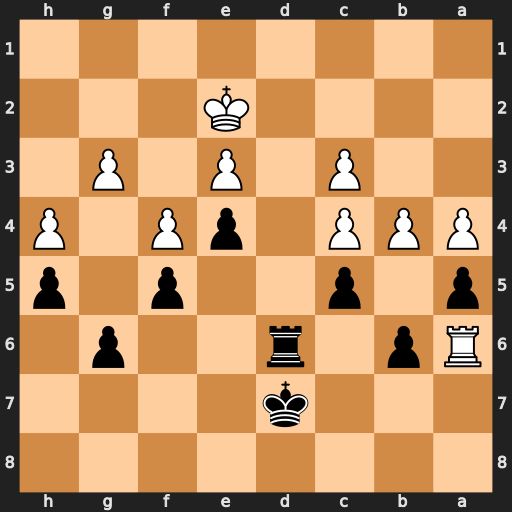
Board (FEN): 8/3k4/Rp1r2p1/p1p2p1p/PPP1pP1P/2P1P1P1/4K3/8
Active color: b
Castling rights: -
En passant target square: -
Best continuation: axb4 cxb4 cxb4